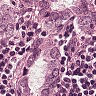
Metastatic tissue present: yes